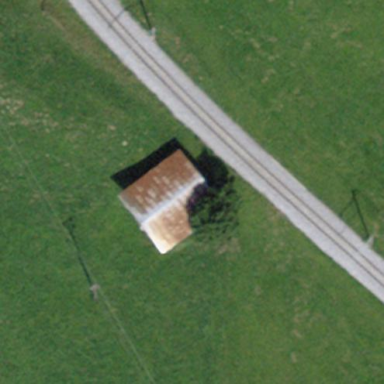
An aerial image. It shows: Barn.